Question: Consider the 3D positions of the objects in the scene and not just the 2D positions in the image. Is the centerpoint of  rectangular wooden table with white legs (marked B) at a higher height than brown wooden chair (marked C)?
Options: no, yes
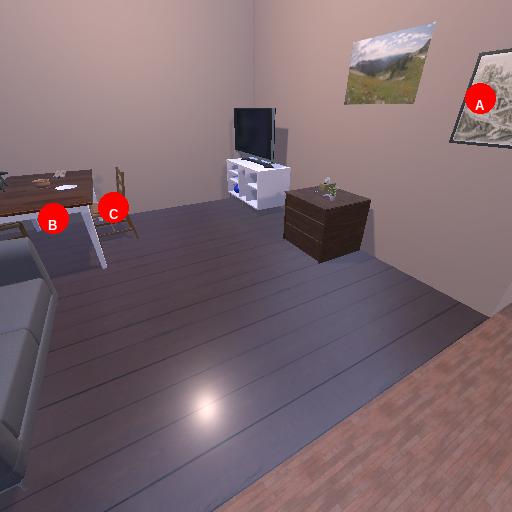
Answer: no